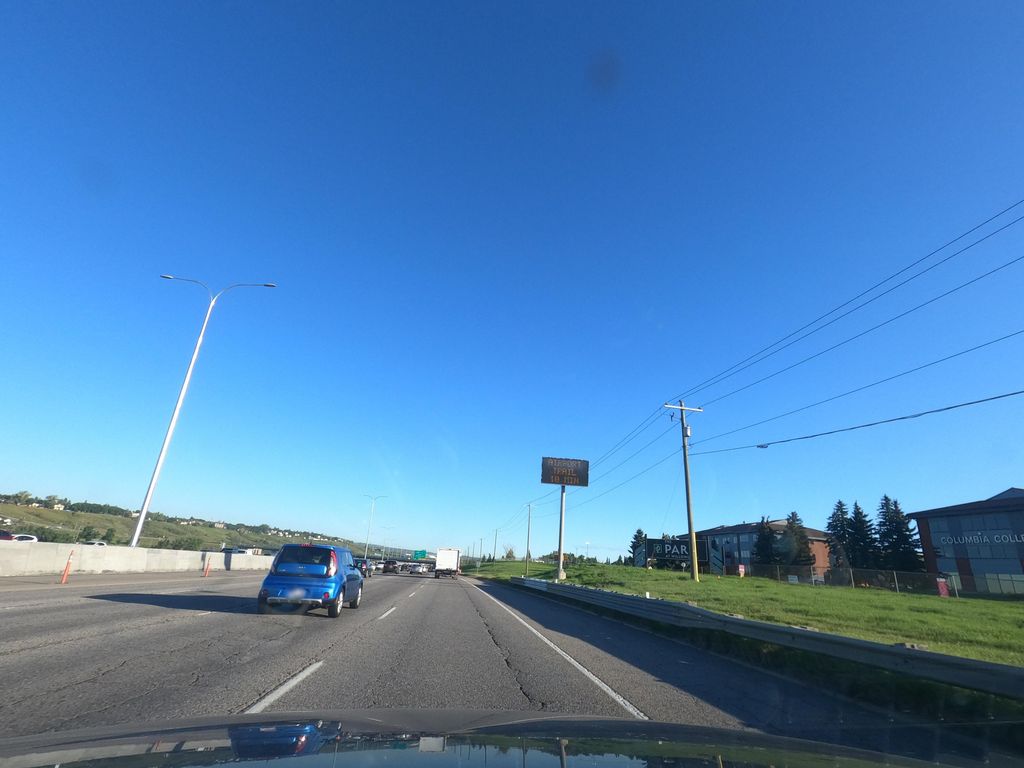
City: calgary